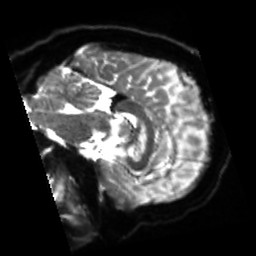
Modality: sbref
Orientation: sagittal
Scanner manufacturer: siemens
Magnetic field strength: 3 T
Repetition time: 4 s
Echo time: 0.0594 s